Question: I have a binarized bitmap with a set of edges (lines) similar to that shown on the following image

1. A smooth and straight segment.
2. A straight segment with high frequency noise, non-connected elements (floating pixels) and sometimes broken.
3. A smooth line with 2 important changes in orientation.
4. A segment with 2 important changes in orientation and high-frequency noise.
Those edges are boundaries of some regions on the image, I need to measure the quality of those edges (for segmentation purposes). This measurement should return 2 factors:
- -
So, for the example above, the measurement should return:
1. Low high-frequency noise - 0 number of changes.
2. High high-frequency noise - 0 number of changes.
3. Low high-frequency noise - 2 number of changes.
4. High high-frequency noise - 2 number of changes.
For every given image, it is already known which pixels belong to each segment.
I don't have a graph of connected elements (pixels), just the bitmap. Trying to avoid creating one if possible.
What kind of approach could I use to perform this kind of measurements?
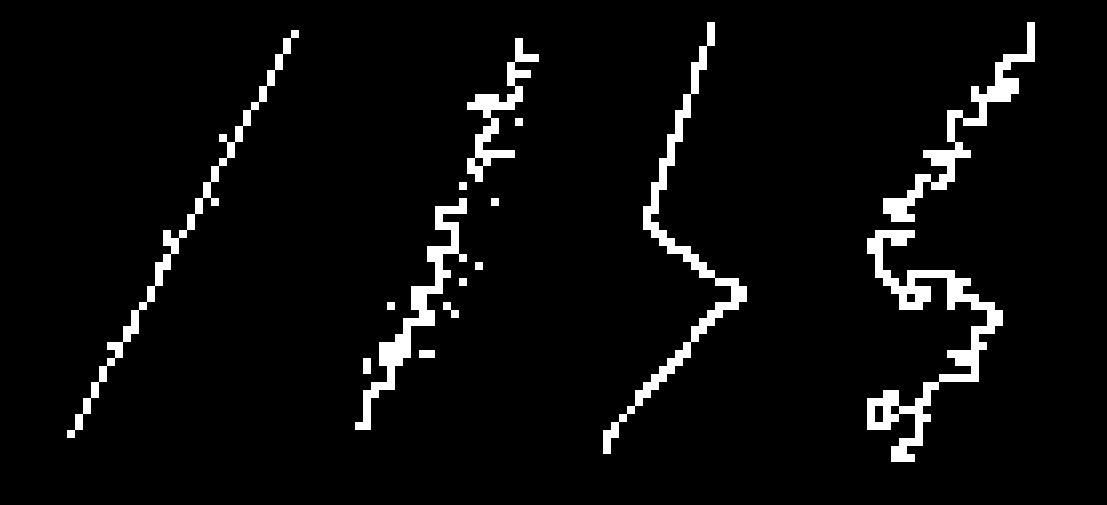
Answer: I have an idea for the noise measure only.
I assume to have a bitmap image with just one segment, the image has 'N' white pixels, the coordinate (row, column) of the 'i'-th pixel is '(r[i],c[i])', 'i' goes from '1' to 'N'.
Compute the height and width of the <URL> of the segment: the bounding box is a rectangle with sides parallel to the x,y frame; the bounding box has
'''
width = c_max - c_min
'''
and it has
'''
height = r_max - r_min
'''
where:
'c_min' is the minimum of 'c[i]' for 'i' that goes from '1' to 'N'
'c_max' is the maximum of 'c[i]' for 'i' that goes from '1' to 'N'
'r_min' is the minimum of 'r[i]' for 'i' that goes from '1' to 'N'
'r_max' is the maximum of 'r[i]' for 'i' that goes from '1' to 'N'
I expect that a line with no noise is composed by a number of pixels roughly equal to the length of the diagonal of the bounding box:
'''
N_diagonal = sqrt( width*width + height*height )
'''
now you have to compare 'N' to 'N_diagonal': if 'N/N_diagonal' is close to 1 the noise is low, the more 'N/N_diagonal' is far from one, the higher the noise. If 'N/N_diagonal' is very high you have a lot of white pixels compared to the minimum number of pixels needed to represent the line. On the other hand if 'N/N_diagonal' is very low maybe the image has just some white pixels on it and no segment at all. So basically you need two thresholds that you can tune with some experiments with your available images; I would start with something like:
'N/N_diagonal < 0.95': not enough pixels
'0.95 <= N/N_diagonal <= 1.05': low noise
'1.05 < N/N_diagonal': high noise
For the time performance of the algorithm: it seems to me the algorithm is O('N') for finding the width and height of the bounding box, and then you have some floating point operations in order to compute the diagonal and the noise measure.
If the diagonal approximation is not enough then you can get a better estimate with more effort, for example having a look at the <URL>.